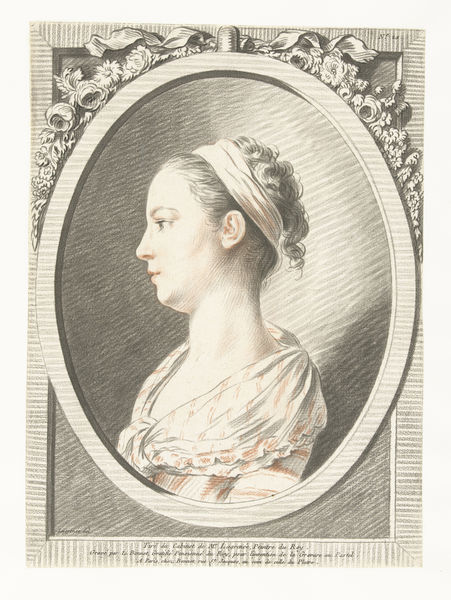
Titel: Buste van een jonge vrouw
Künstler: Louis Marin Bonnet
Standort: Amsterdam
Institution: Rijksmuseum
Schlagwörter: mädchen, blumen, frau, kleid, mund, nase, ohr, profil, stirn, blüten, rosen, schal, tuch, schleife, jung, band, bluse, rahmen, stirnband, bild, hals, portrait, porträt, kinn, locken, rosa, schulter, oval, schrift, haarband, inschrift, ornamente, nachdenklich, schraffur, schrafur, juge, schultertuch, frauenportrait, blumenschmuck, schirft, frauengemälde 17. jhd., enmädchen